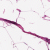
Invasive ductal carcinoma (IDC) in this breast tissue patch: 0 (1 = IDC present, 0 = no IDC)